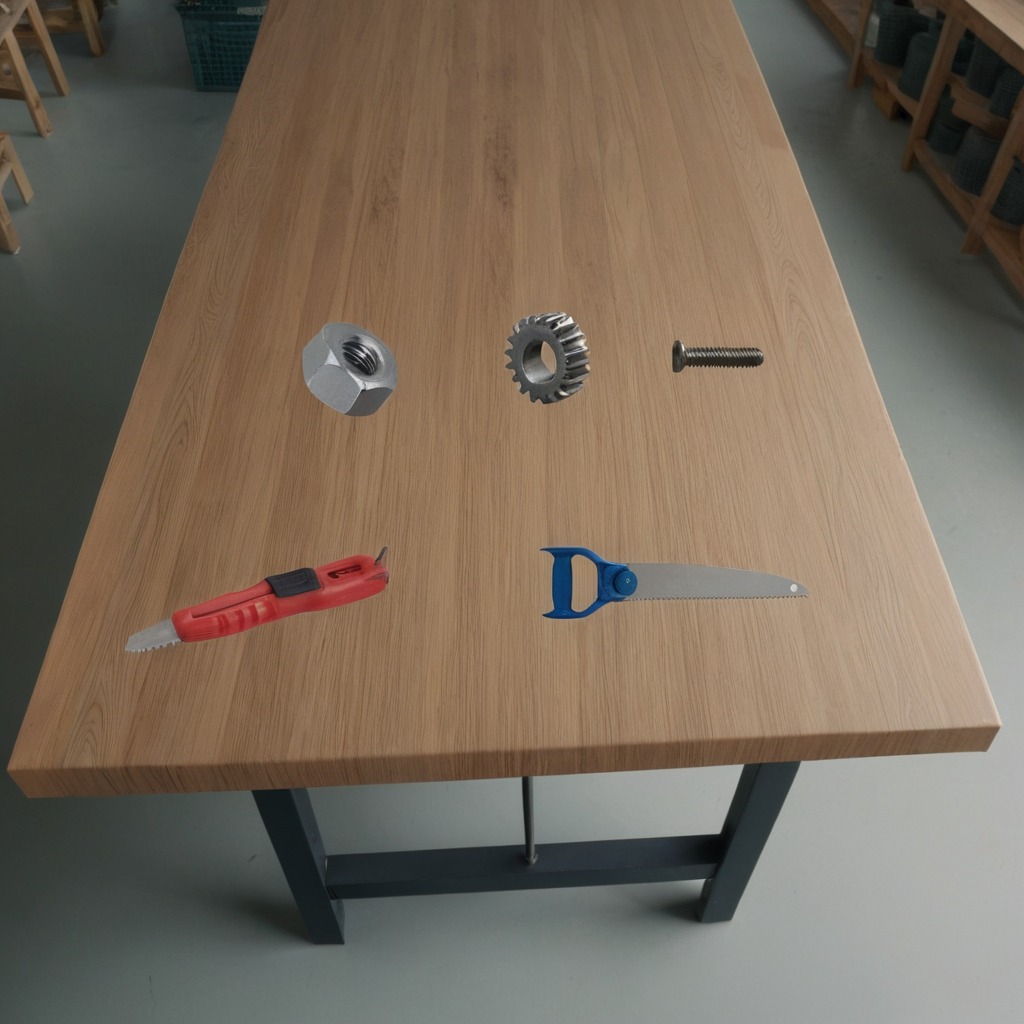
A steel gear with teeth, a utility knife, a metal machine screw, a handheld metal saw, and a metal nut are lying on a workbench inside a coastal fishing gear workshop.